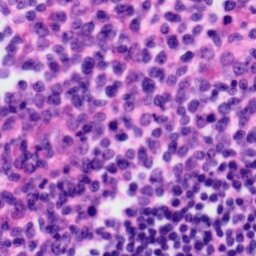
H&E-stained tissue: Tonsil